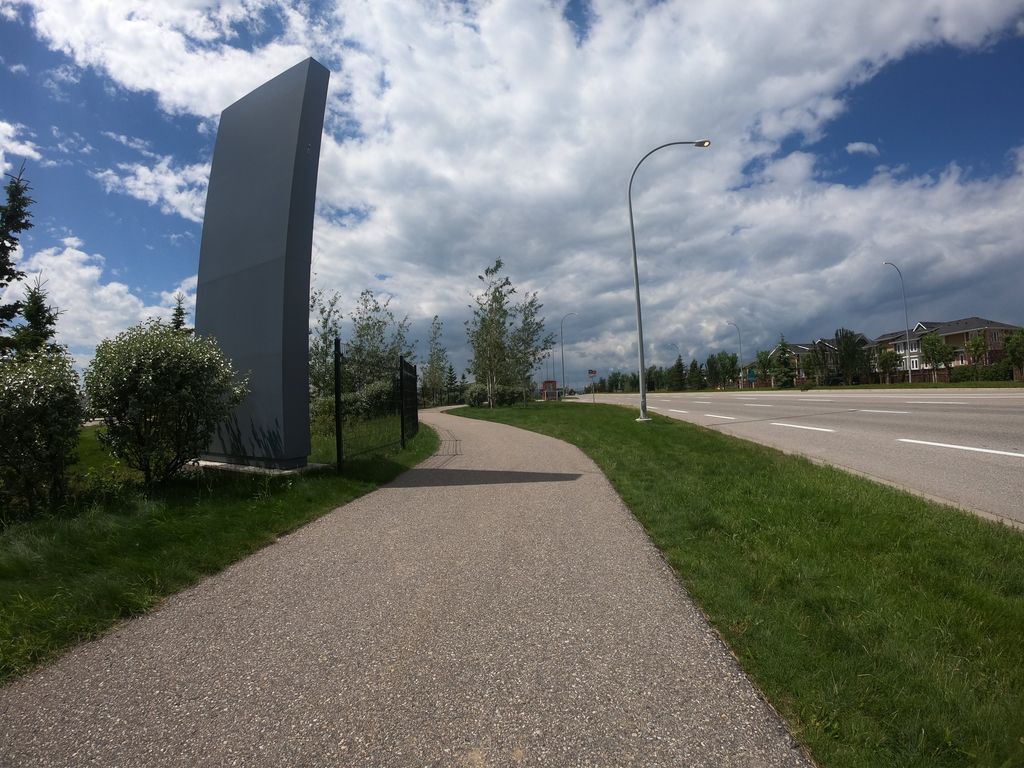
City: calgary